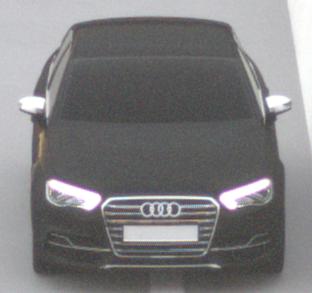
Make: Audi
Model: S3
Detailed model: 8V
Model produced from: 2013
Model produced until: 2020
Doors: 4
Color: black
Road condition: dry road
Daytime: sunrise or sunset
Contrast: low contrast